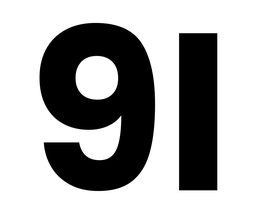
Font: Poppins-Bold